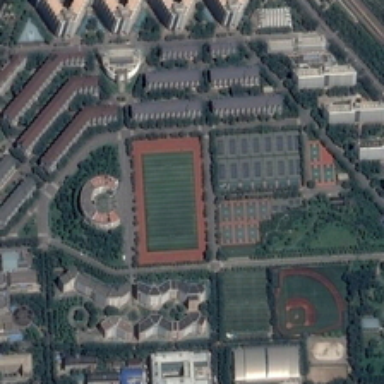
Many buildings and green trees are in a school with a playground and a baseball field .